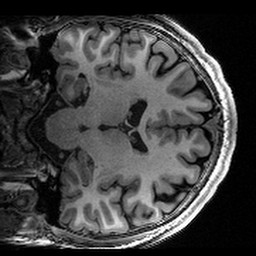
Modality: T1w
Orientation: coronal
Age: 24
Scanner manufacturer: siemens
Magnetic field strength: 3 T
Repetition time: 2.4 s
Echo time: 0.00224 s